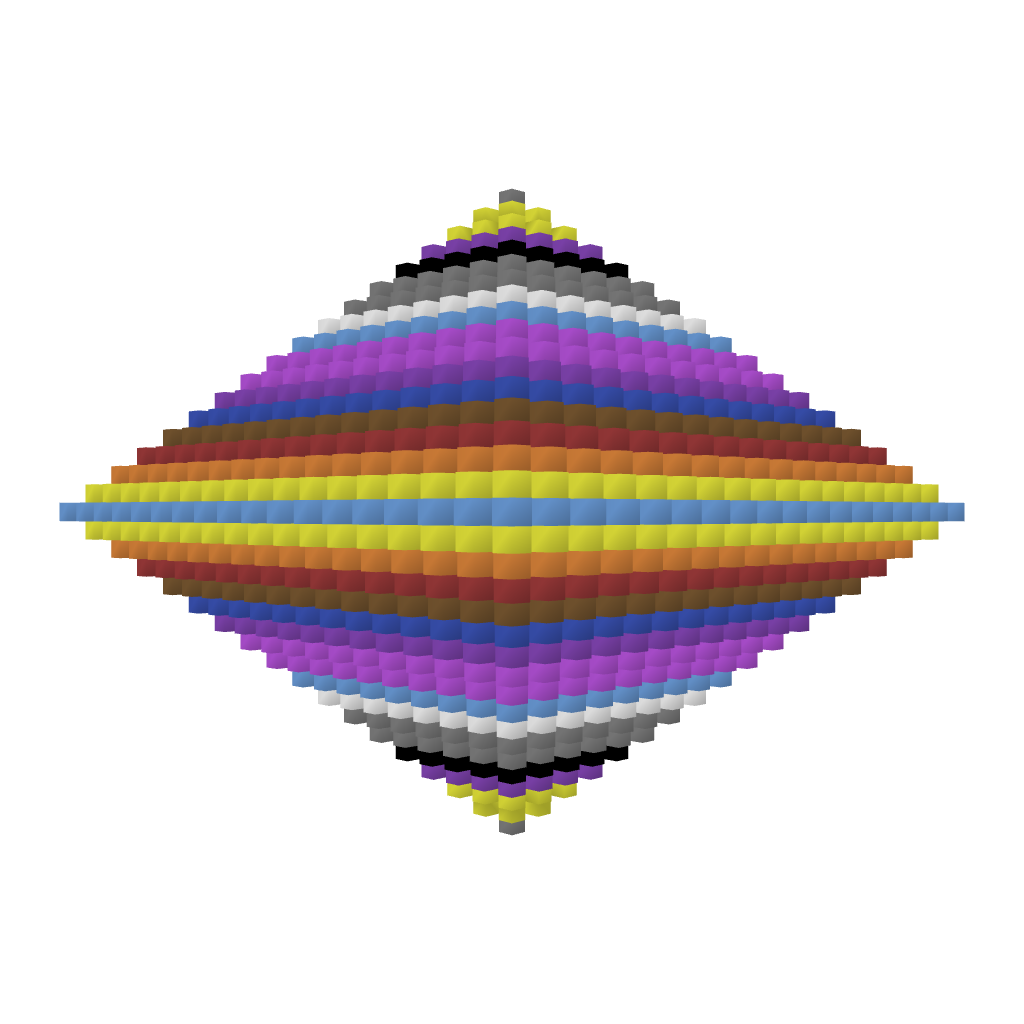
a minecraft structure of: Artistic Rainbow Pyramid 2 high quality